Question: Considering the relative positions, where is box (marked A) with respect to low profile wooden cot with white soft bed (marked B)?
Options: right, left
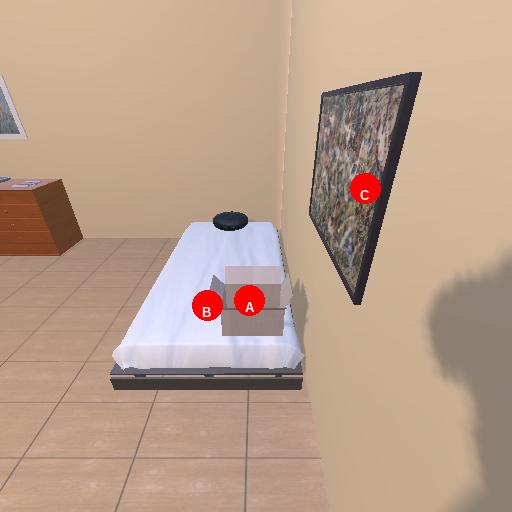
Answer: right